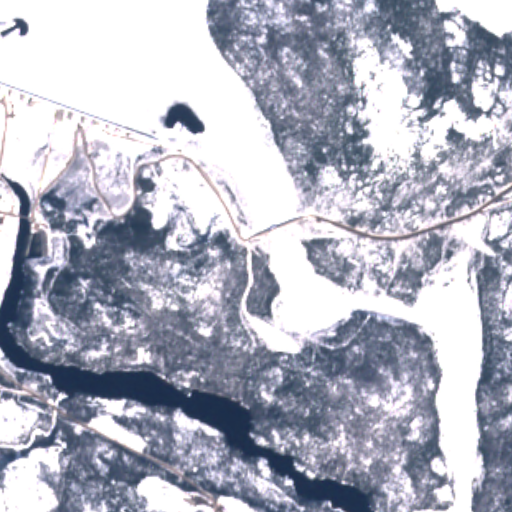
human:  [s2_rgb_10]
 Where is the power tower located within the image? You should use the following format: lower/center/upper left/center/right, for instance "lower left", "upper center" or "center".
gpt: The power tower is located in the center left of the image.
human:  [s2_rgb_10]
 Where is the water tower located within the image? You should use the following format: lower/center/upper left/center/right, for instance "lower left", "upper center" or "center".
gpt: The water tower is located in the center left of the image.
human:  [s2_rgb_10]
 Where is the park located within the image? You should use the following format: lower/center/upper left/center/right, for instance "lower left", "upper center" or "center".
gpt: There is no park in the image.